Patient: sex F, age 36
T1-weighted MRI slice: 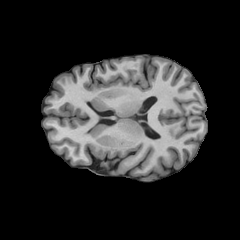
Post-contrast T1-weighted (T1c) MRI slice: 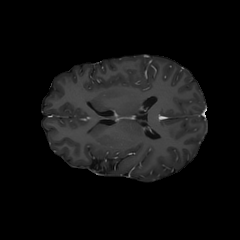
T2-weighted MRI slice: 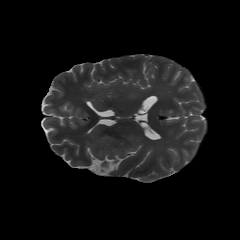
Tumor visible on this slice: no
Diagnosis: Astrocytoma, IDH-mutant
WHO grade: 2